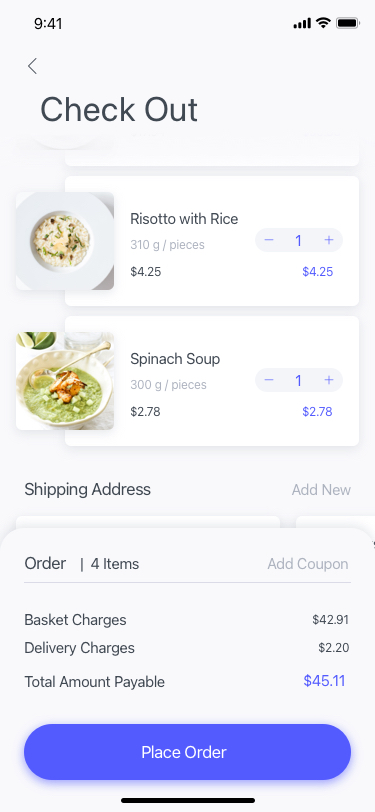
Text in this UI design:
**** 4873
**** 9999
Add New
Payment Metod
123 Nevsky Pr.
St. Petesburg
88 Lermontova St.
St. Petesburg
Add New
Shipping Address
$2.78
300 g / pieces
$2.78
Spinach Soup
$4.25
310 g / pieces
$4.25
Risotto with Rice
$17.94
454 g / pieces
$35.88
Red Stake
Check Out
Order
Add Coupon
Place Order
Total Amount Payable
Delivery Charges
Basket Charges
|  4 Items
$42.91
$2.20
$45.11